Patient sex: M
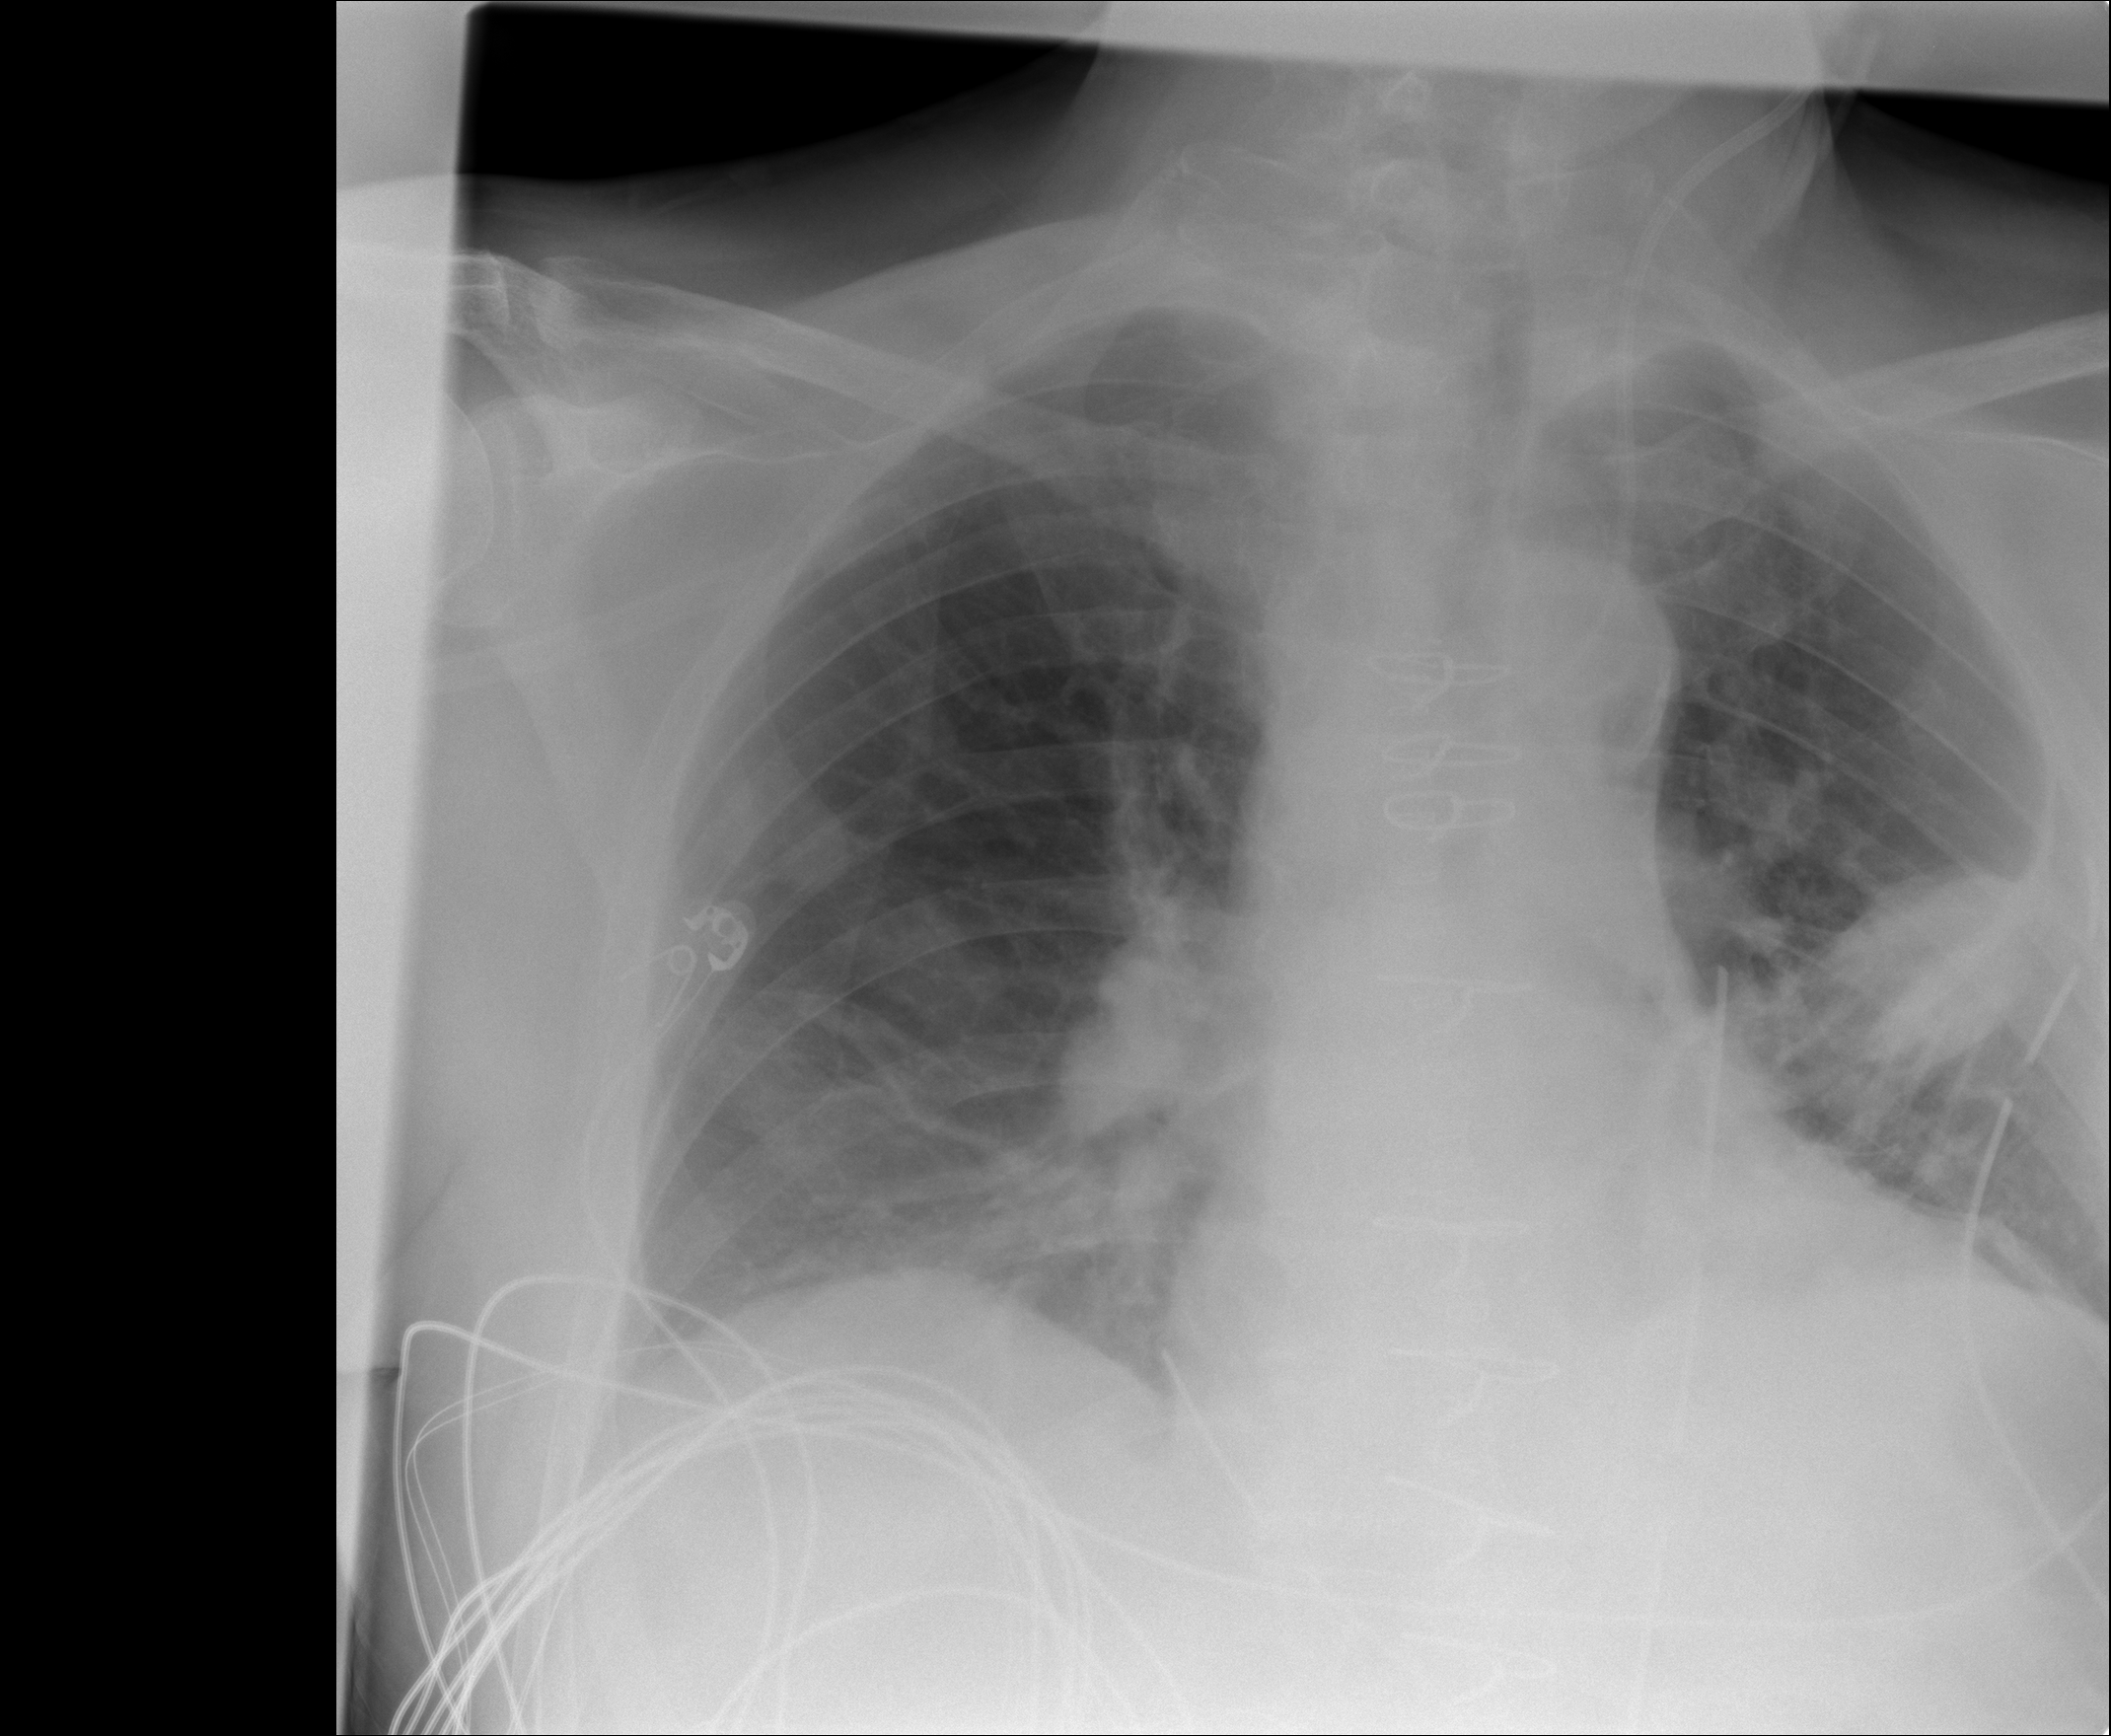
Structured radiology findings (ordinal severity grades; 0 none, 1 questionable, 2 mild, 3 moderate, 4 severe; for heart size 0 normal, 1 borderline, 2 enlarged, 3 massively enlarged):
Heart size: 0
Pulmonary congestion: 0
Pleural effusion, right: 1
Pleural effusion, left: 0
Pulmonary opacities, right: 0
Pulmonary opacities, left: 0
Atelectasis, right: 2
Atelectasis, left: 0